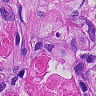
Metastatic tissue present: yes